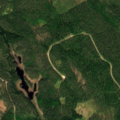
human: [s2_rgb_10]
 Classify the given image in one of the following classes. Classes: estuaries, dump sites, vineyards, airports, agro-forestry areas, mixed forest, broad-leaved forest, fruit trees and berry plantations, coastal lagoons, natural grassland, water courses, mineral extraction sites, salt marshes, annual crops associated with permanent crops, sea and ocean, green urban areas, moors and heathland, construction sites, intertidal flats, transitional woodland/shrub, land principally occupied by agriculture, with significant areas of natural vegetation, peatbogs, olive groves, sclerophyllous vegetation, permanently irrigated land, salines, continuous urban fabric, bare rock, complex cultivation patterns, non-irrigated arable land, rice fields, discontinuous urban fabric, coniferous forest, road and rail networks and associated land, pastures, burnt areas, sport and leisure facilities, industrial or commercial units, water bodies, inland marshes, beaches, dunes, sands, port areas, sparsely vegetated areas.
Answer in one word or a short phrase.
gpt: coniferous forest, mixed forest